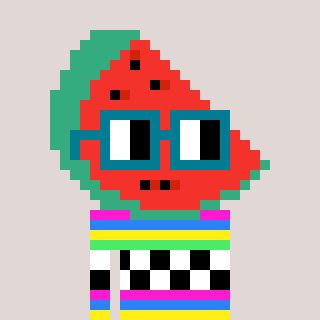
a pixel art character with square dark green glasses, a watermelon-shaped head and a cold-colored body on a warm background